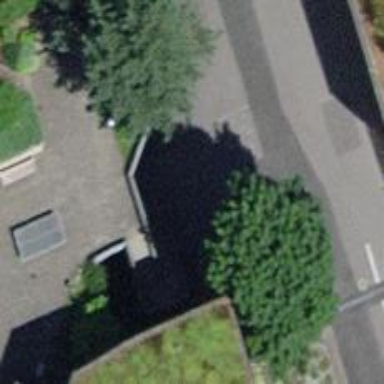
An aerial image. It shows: Parking entrance.